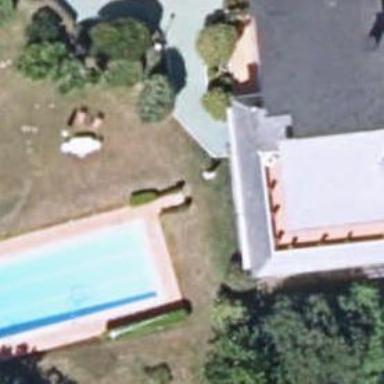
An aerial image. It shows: Swimming pool located in leisure land.